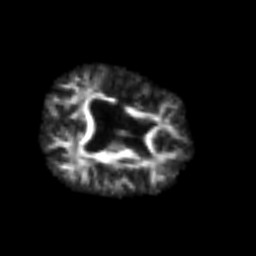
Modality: FA
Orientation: axial
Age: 51
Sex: female
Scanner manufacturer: siemens
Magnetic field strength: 3 T
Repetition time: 3.2 s
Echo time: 0.081 s